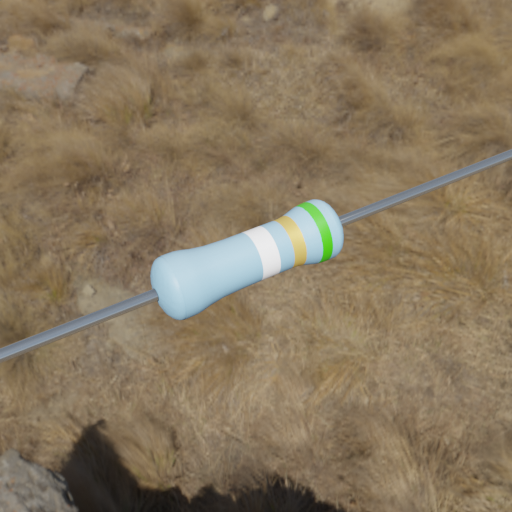
Resistor colour bands (in order): white, gold, green